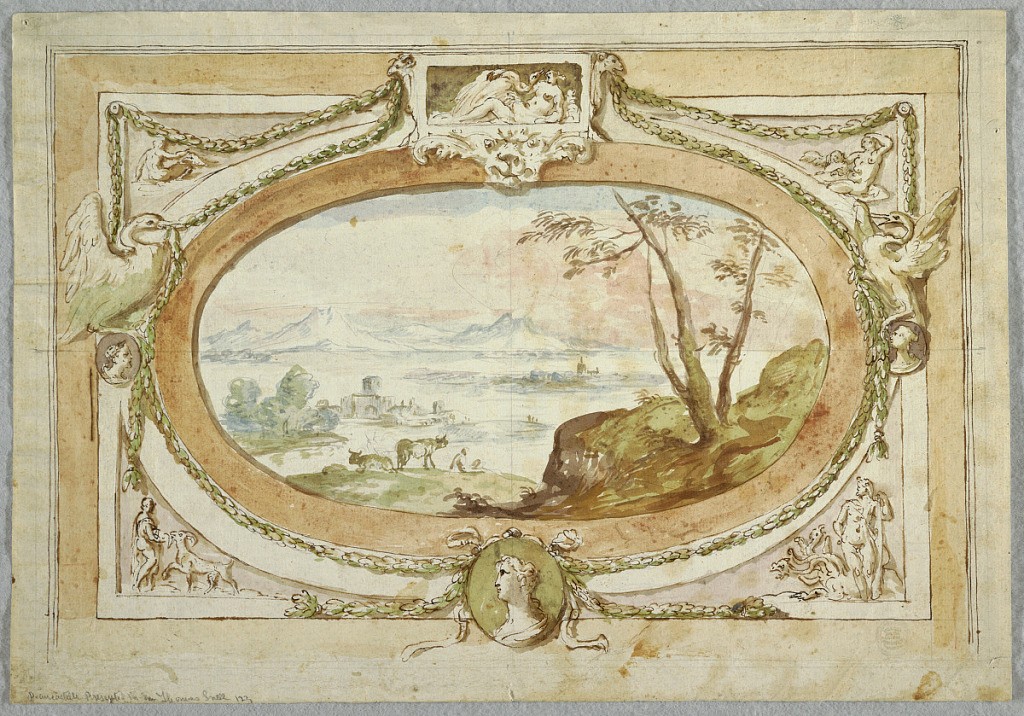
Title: Project for an Overdoor
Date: ca. 1780
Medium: Pencil, pen, brush and sepia, watercolor on paper
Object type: Drawing
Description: Horizontal rectangle framing an oval landscape. In the center, above, Leda with the swan after Michelangelo; at left, the eagle of Zeus received by a nude woman; at right, Cupid; below at left, a man with a goat; below center, a medallion with a female profile; below at right, Hercules with the Hydra. Two swans clasping garlands flank the main scene.